Question: > I'm trying to Draw a using JavaScript ... but it's not working .. Can anybody help me on this? ..I'm trying to Build a Flappy bird with HTML 5 and JavaScript .. but this Code is not Working ..Pastebin Code: <URL>
'''
<!doctype html>
<html lang="en">
<head>
<meta charset="UTF-8">
<meta name="viewport" content="width=device-width, initial-scale=1, maximum-scale=1, minimum-scale=1, user-scalable=no">
<meta name="apple-mobile-web-app-capable" content="yes">
<meta name="mobile-web-app-capable" content="yes">
<title>FlappyJS</title>
<script src="sprite.js"></script>
<style>
canvas {
display: block;
position: absolute;
margin: auto;
top: 0;
bottom: 0;
left: 0;
right: 0;
}
</style>
</head>
<body>
<script type="text/javascript" src="sprite.js"></script>
<script>
var canvas,
ctx,
width,
height,
frames = 0,
score = 0,
best = 0,
currentstate,
states = {
Splash:0 , Game: 1 ,Score:2
},
bird = {},
pipes = {};
function main(){
canvas = document.createElement("canvas");
width = window.innerWidth;
heigth = window.innerHeight;
if (width >= 500) {
width = 320;
heigth = 480;
canvas.style.border = "1px solid #000";
}
canvas.width = width;
canvas.height = height;
ctx = canvas.getContext("2d");
document.body.appendChild(canvas);
}
function run(){
}
function update(){
}
function render(){
}
main();
</script>
</body>
</html>
'''
> Note: I'm a Noob in JavaScript .
I need to Draw a Canvas like the image
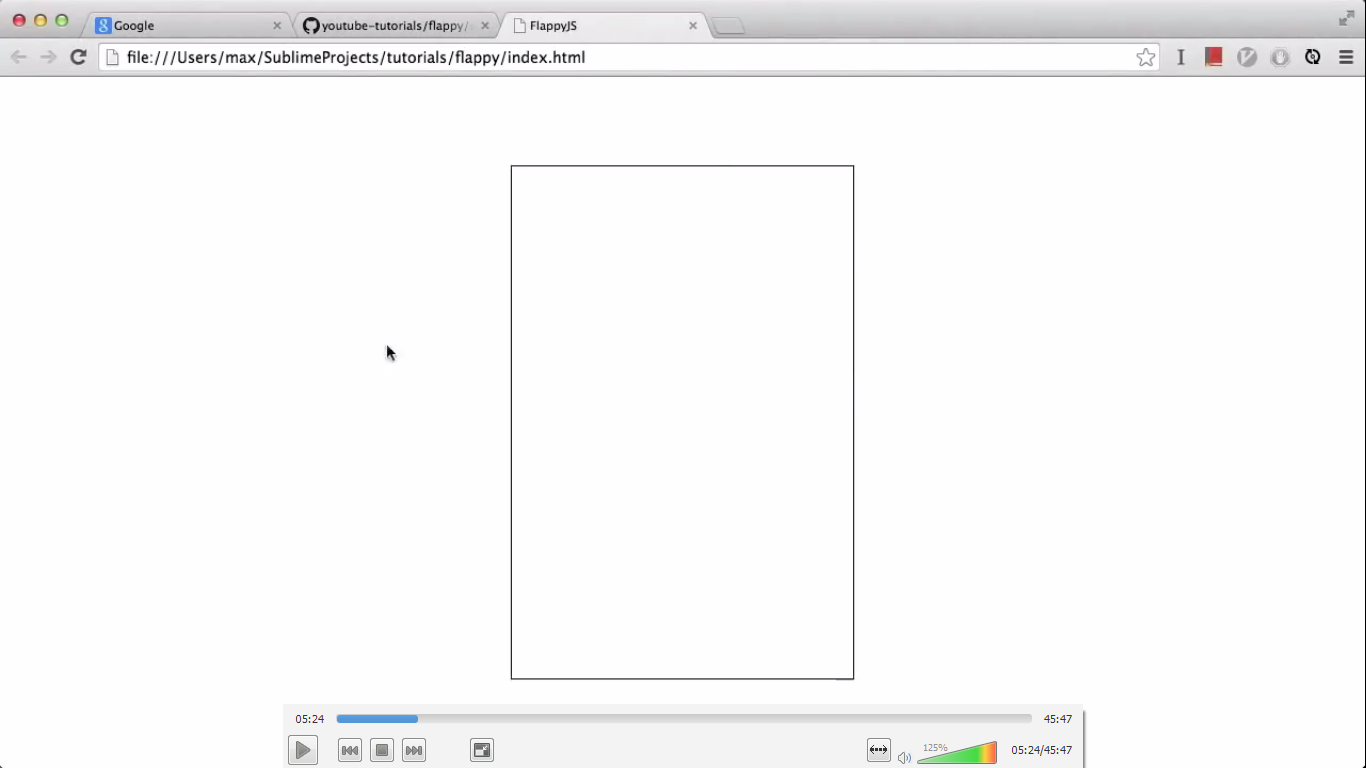
Answer: Here is a working JSFiddle: <URL>
You have a typo.
First you declare it like this:
'''
heigth = window.innerHeight;
'''
and then (still correct I guess despite spelled wrong for context):
'''
heigth = 480;
'''
but then when you call it to determine height of canvas you spell it properly:
'''
canvas.height = height;
'''